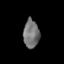
Tissue: lung
Cell type: Epithelial cells
Senescence score: 0.2003
Nuclear area (px): 442
Mean DAPI intensity: 115.882